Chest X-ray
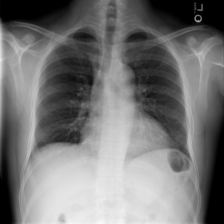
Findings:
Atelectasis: negative
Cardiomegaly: negative
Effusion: negative
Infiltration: negative
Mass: negative
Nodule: negative
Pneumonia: negative
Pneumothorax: negative
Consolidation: negative
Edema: negative
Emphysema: negative
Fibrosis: negative
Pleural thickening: negative
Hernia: negative